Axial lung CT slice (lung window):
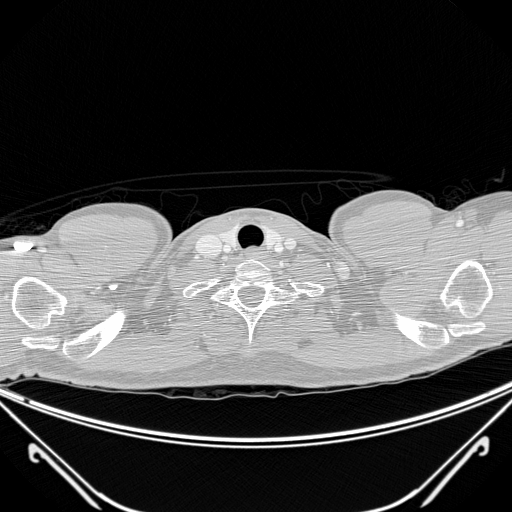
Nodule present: no